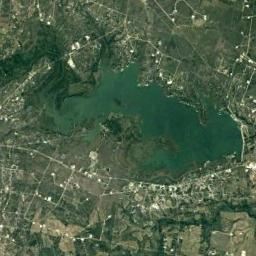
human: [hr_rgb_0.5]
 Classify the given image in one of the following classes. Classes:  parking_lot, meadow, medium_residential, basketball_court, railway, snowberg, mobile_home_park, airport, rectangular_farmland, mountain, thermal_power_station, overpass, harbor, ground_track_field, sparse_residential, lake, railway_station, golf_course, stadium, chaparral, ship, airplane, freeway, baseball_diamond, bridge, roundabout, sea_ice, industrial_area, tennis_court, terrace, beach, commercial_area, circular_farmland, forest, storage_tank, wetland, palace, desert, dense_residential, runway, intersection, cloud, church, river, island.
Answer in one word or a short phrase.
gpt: lake